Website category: university
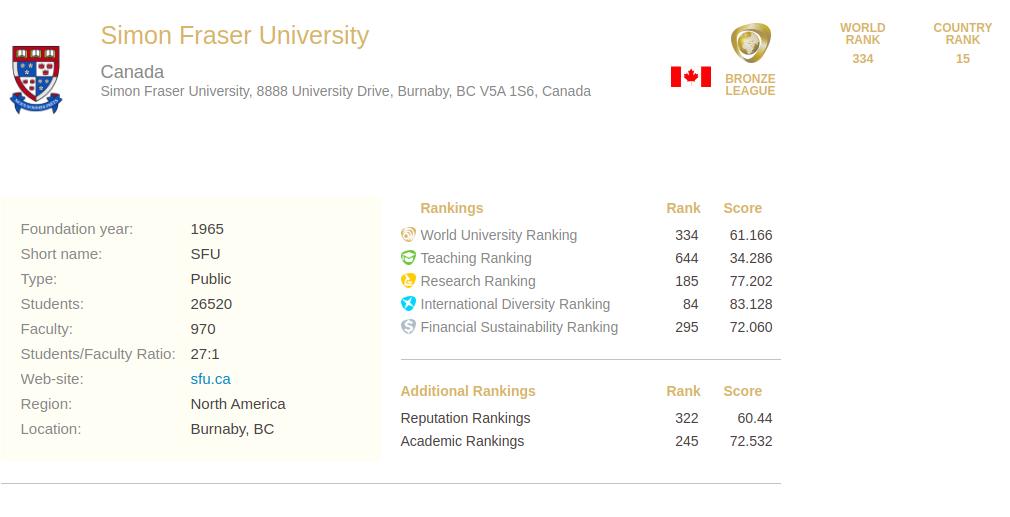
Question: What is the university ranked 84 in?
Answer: International Diversity Ranking

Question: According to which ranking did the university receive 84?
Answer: International Diversity Ranking

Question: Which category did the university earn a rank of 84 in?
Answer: International Diversity Ranking

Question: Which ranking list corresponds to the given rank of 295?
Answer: Financial Sustainability Ranking

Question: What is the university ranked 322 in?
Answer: Reputation Rankings

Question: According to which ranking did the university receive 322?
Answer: Reputation Rankings

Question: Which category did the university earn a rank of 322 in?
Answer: Reputation Rankings

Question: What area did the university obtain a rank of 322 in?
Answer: Reputation Rankings

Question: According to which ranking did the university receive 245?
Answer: Academic Rankings

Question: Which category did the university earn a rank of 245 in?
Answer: Academic Rankings

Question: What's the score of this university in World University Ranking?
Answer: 61.166

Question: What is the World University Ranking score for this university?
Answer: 61.166

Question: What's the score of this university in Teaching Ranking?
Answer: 34.286

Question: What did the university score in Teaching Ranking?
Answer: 34.286

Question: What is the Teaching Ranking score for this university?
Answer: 34.286

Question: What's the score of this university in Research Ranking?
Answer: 77.202

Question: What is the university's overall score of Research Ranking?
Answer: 77.202

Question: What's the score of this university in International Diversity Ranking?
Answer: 83.128

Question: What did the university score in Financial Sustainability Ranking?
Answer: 72.060

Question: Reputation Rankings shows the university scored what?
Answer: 60.44

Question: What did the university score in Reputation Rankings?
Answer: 60.44

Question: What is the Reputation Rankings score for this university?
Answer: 60.44

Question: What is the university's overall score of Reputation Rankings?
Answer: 60.44

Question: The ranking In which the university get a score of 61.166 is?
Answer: World University Ranking

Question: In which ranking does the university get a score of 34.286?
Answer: Teaching Ranking

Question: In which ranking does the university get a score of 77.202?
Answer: Research Ranking

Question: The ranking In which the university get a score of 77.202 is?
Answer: Research Ranking

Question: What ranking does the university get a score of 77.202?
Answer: Research Ranking

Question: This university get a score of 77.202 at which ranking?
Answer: Research Ranking

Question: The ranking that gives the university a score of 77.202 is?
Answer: Research Ranking

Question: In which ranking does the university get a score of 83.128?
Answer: International Diversity Ranking

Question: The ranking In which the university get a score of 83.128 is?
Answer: International Diversity Ranking

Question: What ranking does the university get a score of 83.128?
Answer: International Diversity Ranking

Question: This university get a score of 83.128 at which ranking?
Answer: International Diversity Ranking

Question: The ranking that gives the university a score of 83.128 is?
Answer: International Diversity Ranking

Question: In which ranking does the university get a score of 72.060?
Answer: Financial Sustainability Ranking

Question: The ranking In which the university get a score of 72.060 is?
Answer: Financial Sustainability Ranking

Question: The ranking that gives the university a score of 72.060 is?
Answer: Financial Sustainability Ranking

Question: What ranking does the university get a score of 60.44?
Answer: Reputation Rankings

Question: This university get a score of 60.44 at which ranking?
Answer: Reputation Rankings

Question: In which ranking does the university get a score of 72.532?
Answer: Academic Rankings

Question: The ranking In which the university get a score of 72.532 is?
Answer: Academic Rankings

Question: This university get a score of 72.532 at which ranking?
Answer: Academic Rankings